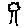
Label: tree